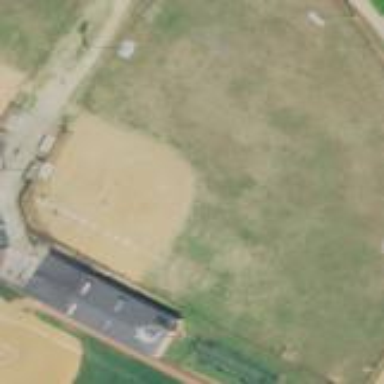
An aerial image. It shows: Softball pitch for leisure land activities.